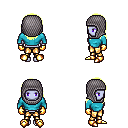
a pixel art fantasy rpg character, female body template, dark elf, purple skin, teal long-sleeve shirt, gold greaves, gold long hairstyle, chain hood, gold gloves, gold boots, four views (front, back, left, right), 2x2 character sprite sheet, small pixel art, hard edges, no anti-aliasing